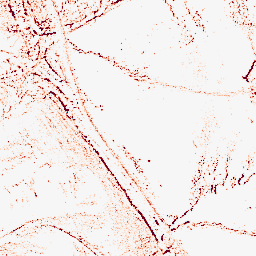
Category: morphological
Decomposition family: morphological_square
Decomposition parameters: operation: opening
size: 3
Upsampling method: bspline
Upsampling parameters: scale: 8
Upsampling scale: 8